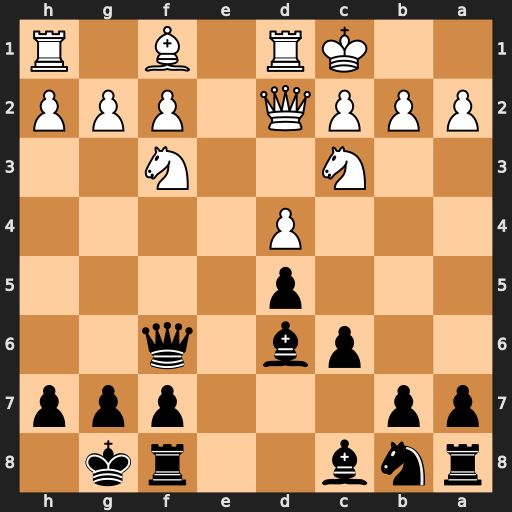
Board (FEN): rnb2rk1/pp3ppp/2pb1q2/3p4/3P4/2N2N2/PPPQ1PPP/2KR1B1R
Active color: b
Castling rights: -
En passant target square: -
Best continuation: Bf4